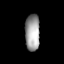
Tissue: lung
Cell type: Epithelial cells
Senescence score: 0.212
Nuclear area (px): 524
Mean DAPI intensity: 157.422